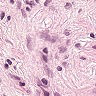
Metastatic tissue present: no